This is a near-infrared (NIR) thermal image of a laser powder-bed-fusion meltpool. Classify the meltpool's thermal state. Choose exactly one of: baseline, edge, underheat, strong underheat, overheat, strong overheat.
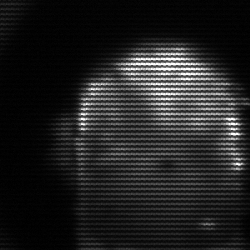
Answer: baseline